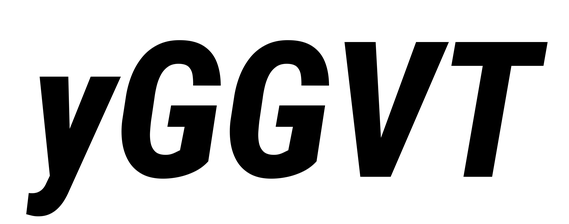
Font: Roboto-Italic_Condensed_ExtraBold_Italic